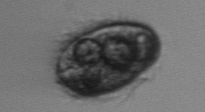
Label: Pleuronema